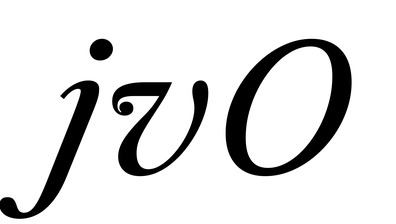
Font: LibreCaslonText-Italic_Italic